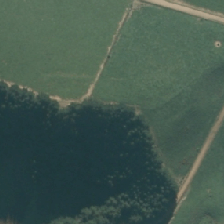
Land cover: deciduous_hardwood